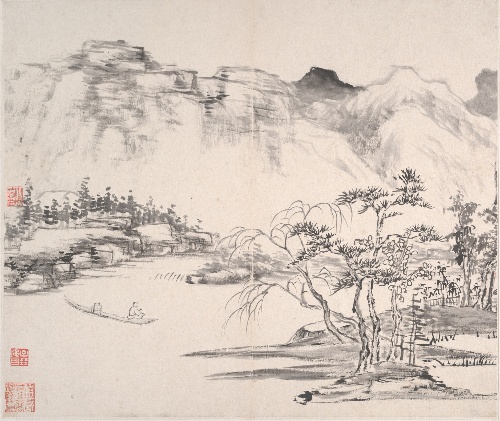
Title: 清   伊秉綬   山水   冊|Landscapes
Artist: Yi Bingshou
Artist bio: Chinese, 1754–1815
Date: dated 1814
Object type: Album
Classification: Paintings
Medium: Album of eight leaves; ink on paper
Culture: China
Period: Qing dynasty (1644–1911)
Dimensions: 9 3/4 x 11 5/8 in. (24.8 x 29.5 cm)
Department: Asian Art
Credit line: Gift of Robert Hatfield Ellsworth, in memory of La Ferne Hatfield Ellsworth, 1986
Accession year: 1986
Repository: Metropolitan Museum of Art, New York, NY
Tags: Mountains|Landscapes|Boats